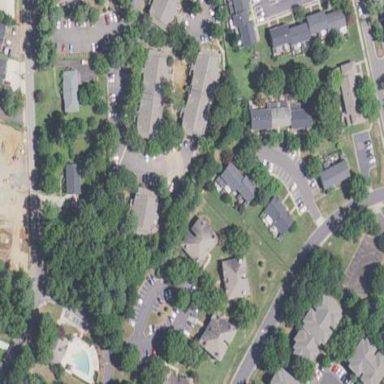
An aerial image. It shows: Condominium in residential area.